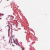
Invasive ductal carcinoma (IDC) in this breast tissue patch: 0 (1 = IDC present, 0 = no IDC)